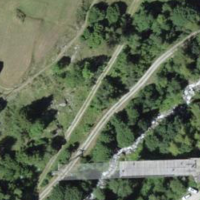
EUNIS habitat code: 23
Species observed at this site:
Campanula spicata
Melanargia galathea
Acer pseudoplatanus
Satyrus ferula
Melitaea didyma
Daucus carota
Cirsium palustre
Polyommatus icarus
Scotopteryx chenopodiata
Parnassius apollo